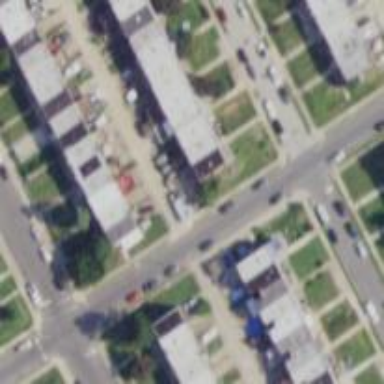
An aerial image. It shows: Alley classified as service road.